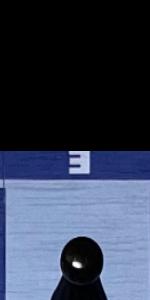
Label: Empty